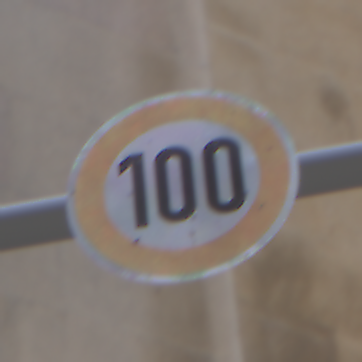
Verkehrszeichen: Geschwindigkeit100
Umgebung: Outdoor, Urban
Tageszeit: Midday
Wetter: Overcast
Licht: Natural
Jahreszeit: NotSpecified
Kontrast: LowContrast